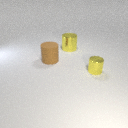
large brown rubber cylinder to the left of small yellow metal cylinder